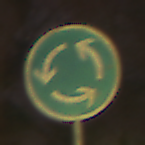
Verkehrszeichen: Kreisverkehr
Umgebung: Outdoor, Suburban
Tageszeit: Night
Wetter: Clear
Licht: Artificial
Jahreszeit: NotSpecified
Kontrast: HighContrast